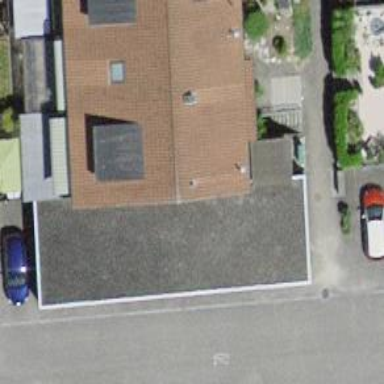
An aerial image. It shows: Garage with flat roof.